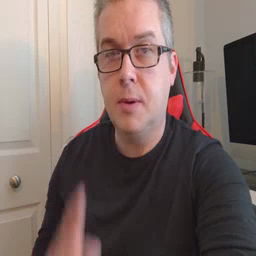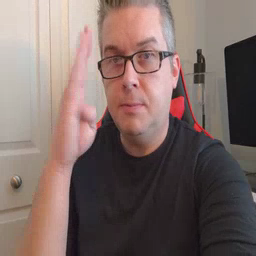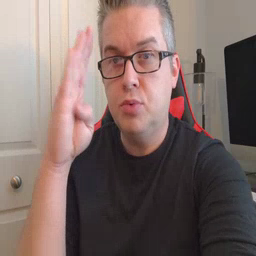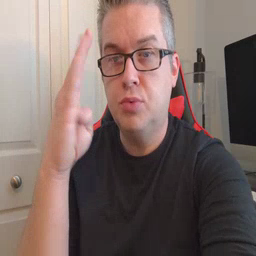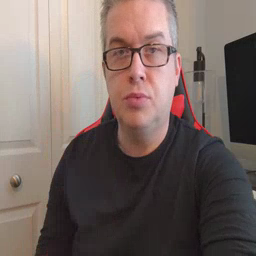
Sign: blue